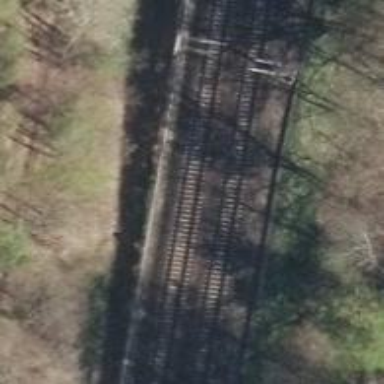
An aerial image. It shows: Signal light at railway crossing.